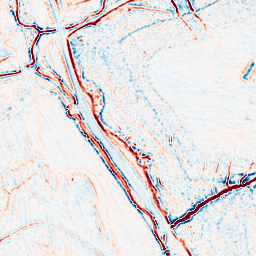
Category: multiscale
Decomposition family: log
Decomposition parameters: sigma: 1
Upsampling method: sinc_blackman
Upsampling parameters: scale: 2
kernel_size: 4
Upsampling scale: 2